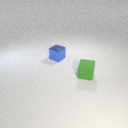
small blue metal cube to the left of small green rubber cube